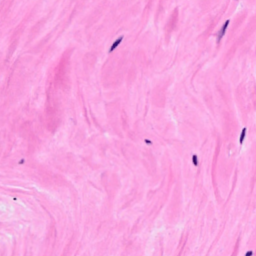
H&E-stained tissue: Breast